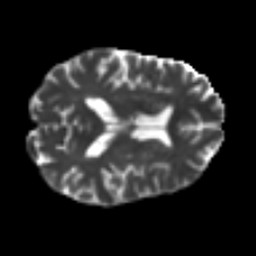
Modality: T2w
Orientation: axial
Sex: male
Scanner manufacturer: ge
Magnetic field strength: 3 T
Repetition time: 7 s
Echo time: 0.0804 s